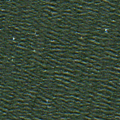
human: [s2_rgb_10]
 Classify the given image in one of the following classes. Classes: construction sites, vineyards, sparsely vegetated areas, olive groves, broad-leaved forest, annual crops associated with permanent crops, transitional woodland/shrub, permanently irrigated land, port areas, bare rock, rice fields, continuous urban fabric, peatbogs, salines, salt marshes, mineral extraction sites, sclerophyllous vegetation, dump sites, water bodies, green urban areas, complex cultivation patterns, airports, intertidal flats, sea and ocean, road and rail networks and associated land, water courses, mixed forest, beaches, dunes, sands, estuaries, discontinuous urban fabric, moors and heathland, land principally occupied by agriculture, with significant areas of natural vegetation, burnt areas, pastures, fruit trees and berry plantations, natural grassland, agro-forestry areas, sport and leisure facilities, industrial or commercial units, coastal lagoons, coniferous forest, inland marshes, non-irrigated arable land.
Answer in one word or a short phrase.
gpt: sea and ocean